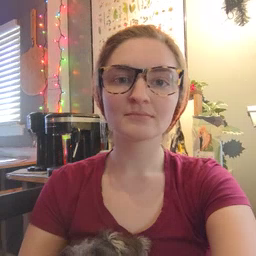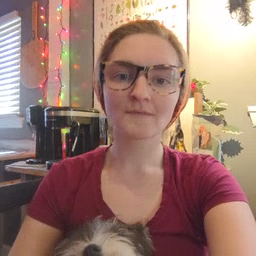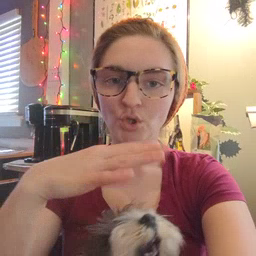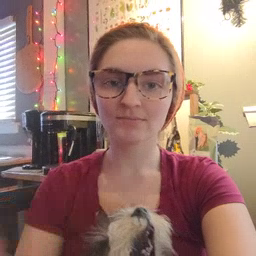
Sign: fall